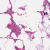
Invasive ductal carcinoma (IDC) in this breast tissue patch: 0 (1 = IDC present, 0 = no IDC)